Question: I want to start writing automated application tests for my android app and Im following this tutorial
<URL>
right down the middle it says "add a new java project, then go to build path and add JUnit 3 library"
So I did, and here is what happens:

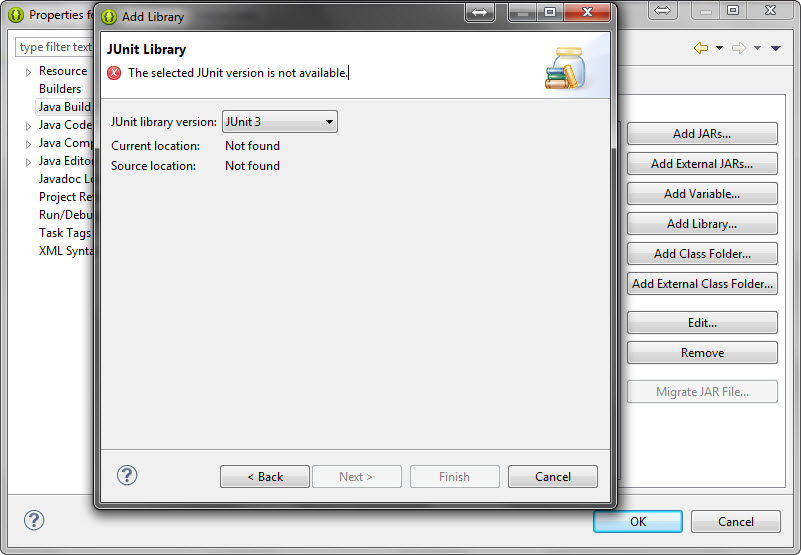
Answer: As mentioned in the comments --
Tutorials like this one, once written, are rarely if ever updated.
Java 5 (2008) and jUnit 3 (2007) are both ancient; you should be fine just using the new versions of both -- they're (mostly) backwards-compatible.
A side note: Eclipse doesn't care about the versions of the plugins its running: it comes bundled with the latest ones at the time of build, but you can install older or newer ones if you have to. Android, on the other hand, has been known to complain about some dependencies (see
<URL>, but these cases are few and far between, and well-documented to boot